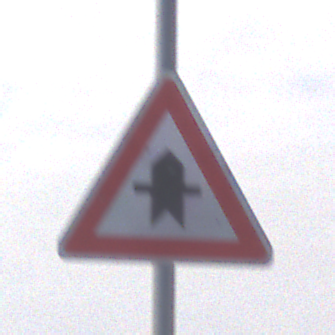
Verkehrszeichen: Vorfahrt
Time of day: Midday
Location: Outdoor (Nature)
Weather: PartlyCloudy
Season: NotSpecified
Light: Natural